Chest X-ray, AP view. Patient: 34 years old, sex F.
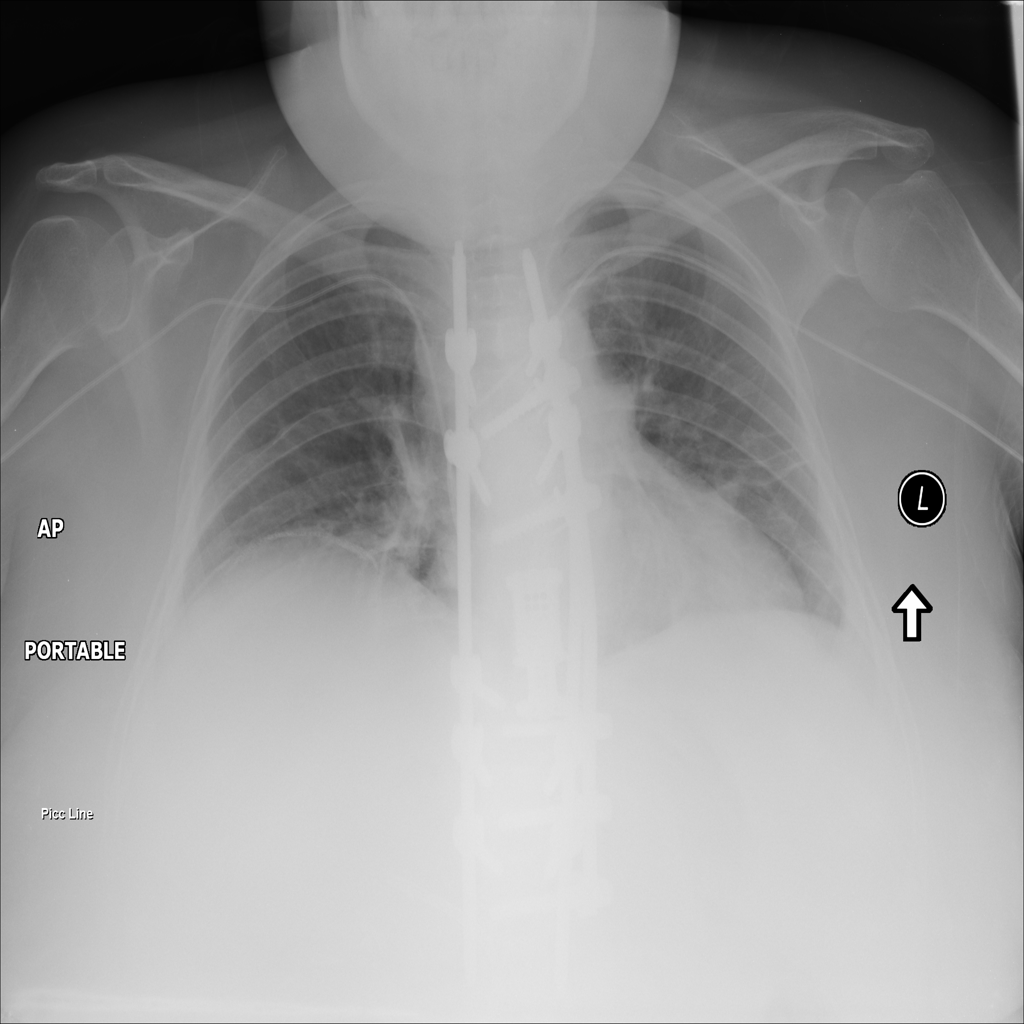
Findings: Atelectasis